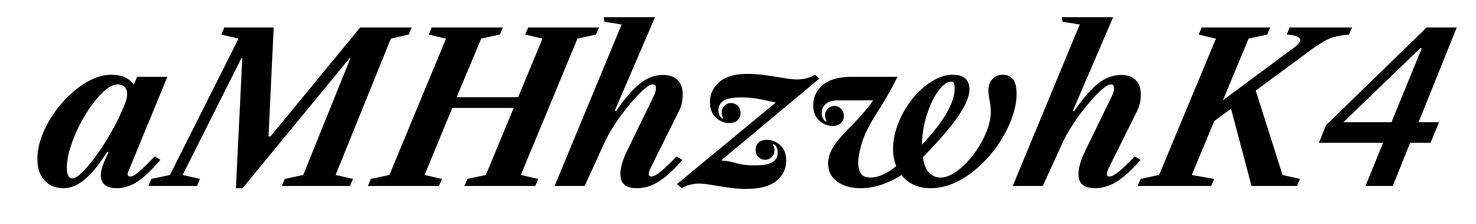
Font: LibreCaslonText-Italic_Bold_Italic